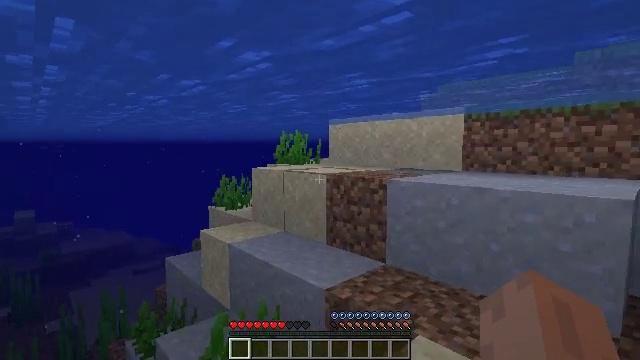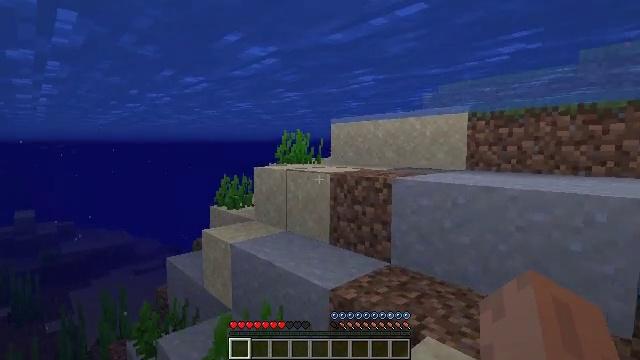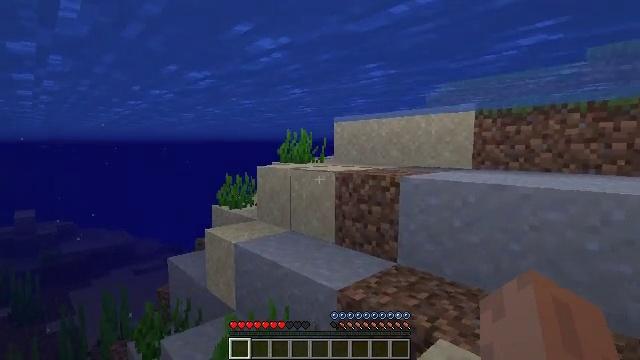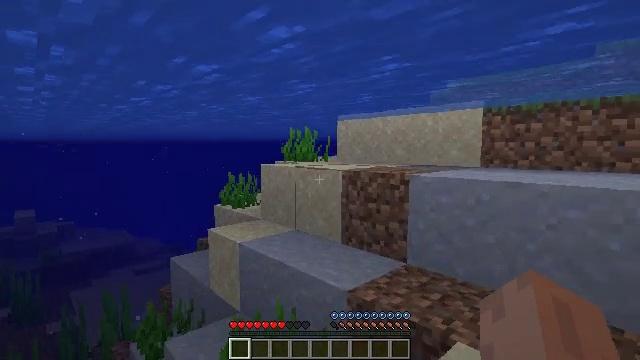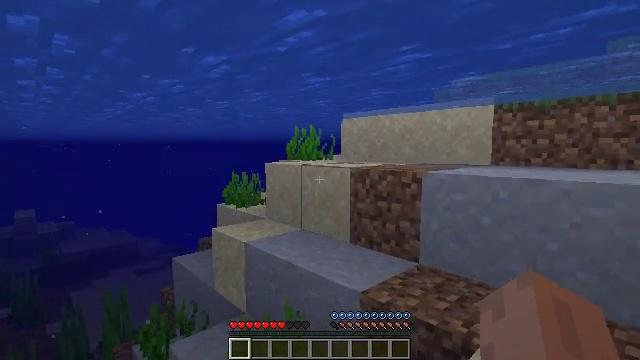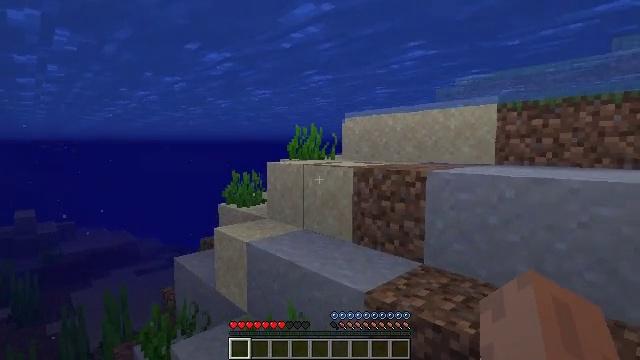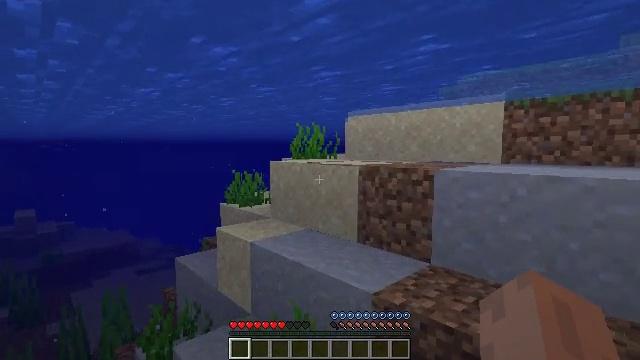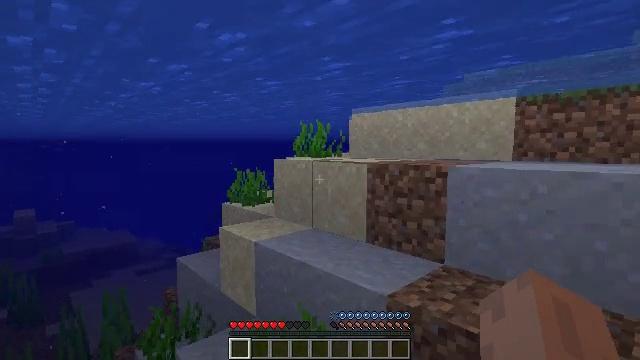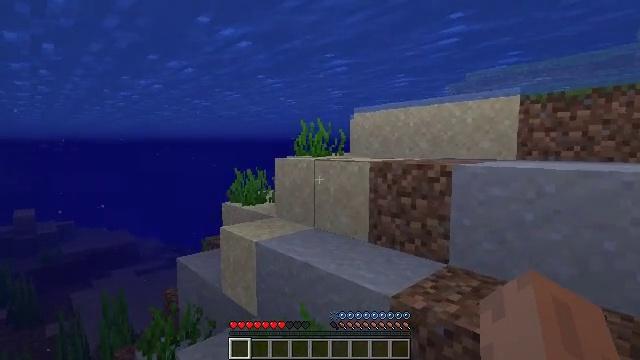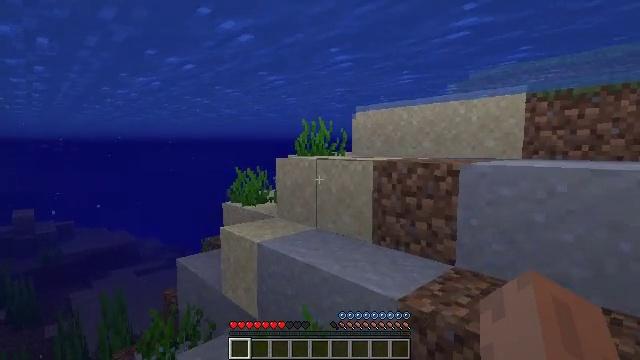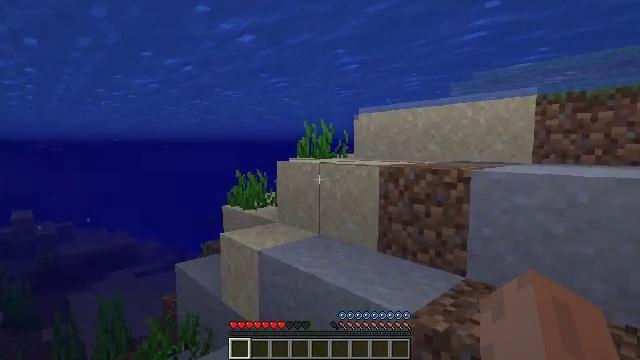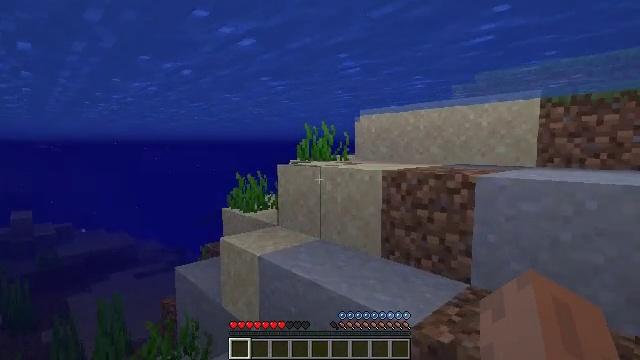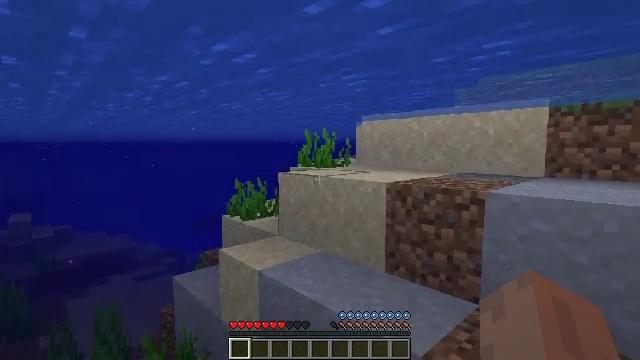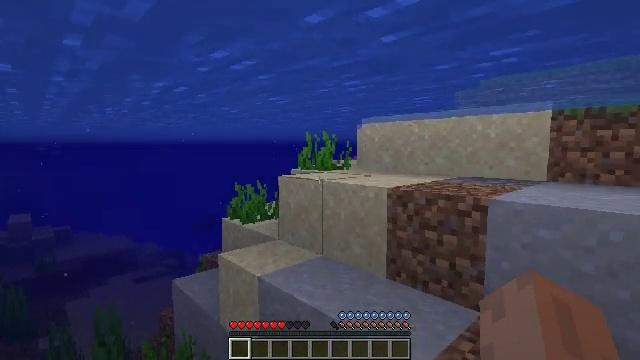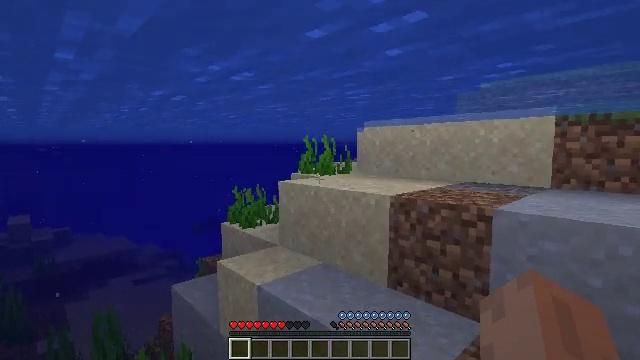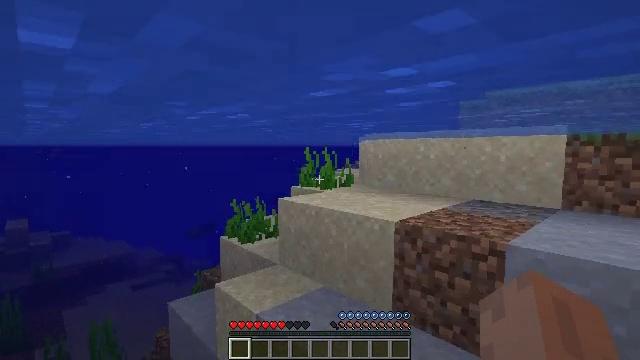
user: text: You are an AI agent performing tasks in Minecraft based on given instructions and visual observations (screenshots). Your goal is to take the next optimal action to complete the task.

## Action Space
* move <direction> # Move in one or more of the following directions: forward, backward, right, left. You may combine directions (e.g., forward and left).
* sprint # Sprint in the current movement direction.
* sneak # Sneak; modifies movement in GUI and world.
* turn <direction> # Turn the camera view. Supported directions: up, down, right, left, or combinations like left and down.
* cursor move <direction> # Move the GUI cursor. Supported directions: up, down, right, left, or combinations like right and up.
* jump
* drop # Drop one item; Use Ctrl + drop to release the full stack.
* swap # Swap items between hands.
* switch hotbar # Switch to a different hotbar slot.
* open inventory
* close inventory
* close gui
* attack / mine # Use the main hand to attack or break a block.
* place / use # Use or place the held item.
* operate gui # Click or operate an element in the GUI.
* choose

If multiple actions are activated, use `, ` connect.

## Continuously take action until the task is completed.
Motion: motion action
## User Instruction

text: Mine the birch planks.
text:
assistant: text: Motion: move forward and move left, attack / mine
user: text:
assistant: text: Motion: move forward and move left, attack / mine
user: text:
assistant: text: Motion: move forward and move left, attack / mine
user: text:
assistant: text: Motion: move forward and move left, attack / mine
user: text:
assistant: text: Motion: move forward and move left, attack / mine
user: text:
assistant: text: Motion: move forward, attack / mine
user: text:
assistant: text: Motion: move forward, attack / mine
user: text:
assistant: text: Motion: move forward, attack / mine
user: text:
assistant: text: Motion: move forward, attack / mine, jump
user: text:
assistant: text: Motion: move forward, attack / mine, jump
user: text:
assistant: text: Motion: move forward, attack / mine, jump
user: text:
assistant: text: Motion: move forward, attack / mine, jump
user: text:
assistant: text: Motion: move forward, attack / mine, jump
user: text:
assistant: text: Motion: move forward, attack / mine, jump
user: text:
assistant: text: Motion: move forward, attack / mine, jump
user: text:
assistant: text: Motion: move forward, attack / mine, jump
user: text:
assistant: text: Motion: move forward, attack / mine, jump
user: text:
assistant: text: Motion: move forward, attack / mine, jump
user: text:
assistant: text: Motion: move forward, attack / mine, jump
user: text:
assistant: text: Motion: move forward, attack / mine, jump
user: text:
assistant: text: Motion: attack / mine, jump
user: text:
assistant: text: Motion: attack / mine
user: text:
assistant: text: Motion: attack / mine
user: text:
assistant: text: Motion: attack / mine
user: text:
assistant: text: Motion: attack / mine
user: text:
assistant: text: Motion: attack / mine
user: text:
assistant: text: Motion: attack / mine
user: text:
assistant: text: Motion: move left, attack / mine
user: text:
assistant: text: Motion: move left, attack / mine
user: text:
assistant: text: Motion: move left, attack / mine